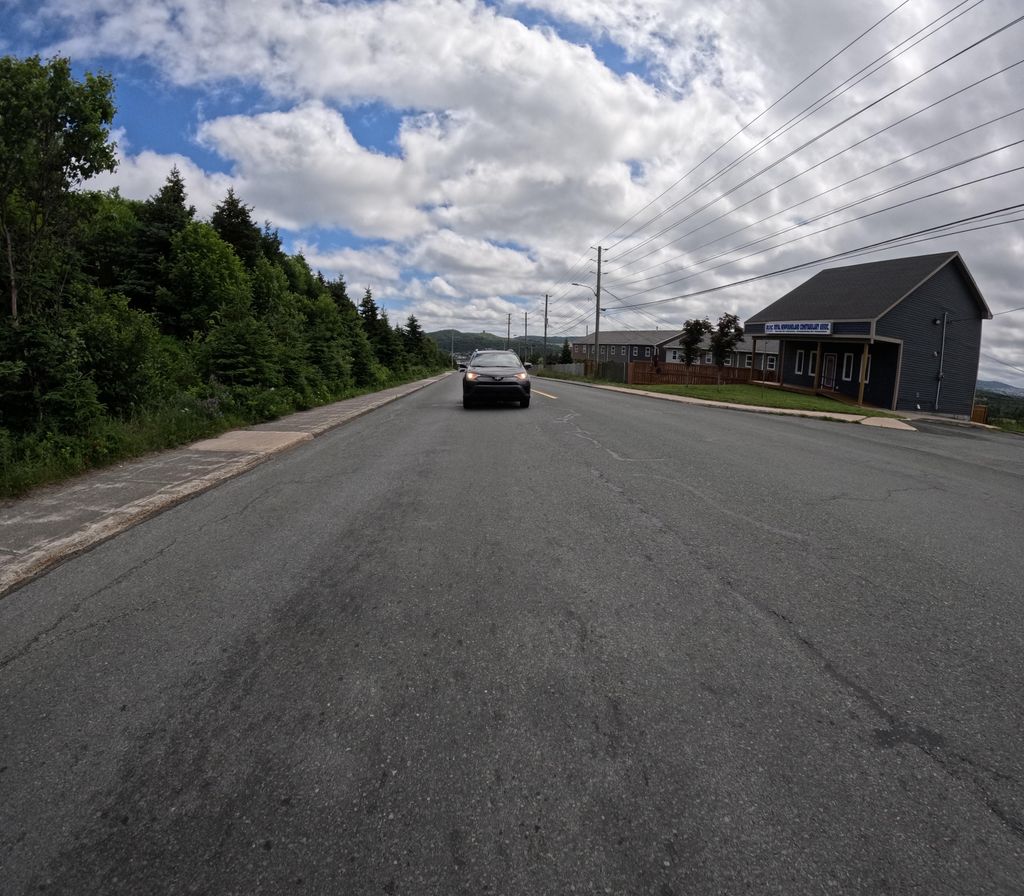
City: st_johns